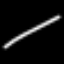
Label: line